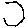
Label: hexagon